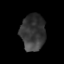
Tissue: lung
Cell type: Others
Senescence score: 0.2379
Nuclear area (px): 872
Mean DAPI intensity: 54.943